A scalogram of one vibration snapshot from a rotating bearing is shown, computed with a continuous wavelet transform. Determine the bearing's health state. Answer with exactly one of: normal, inner_race, outer_race, ball.
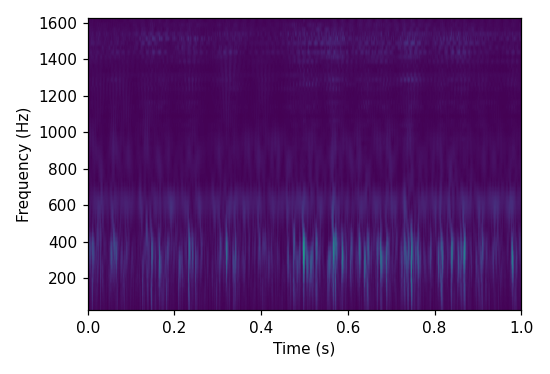
Answer: ball